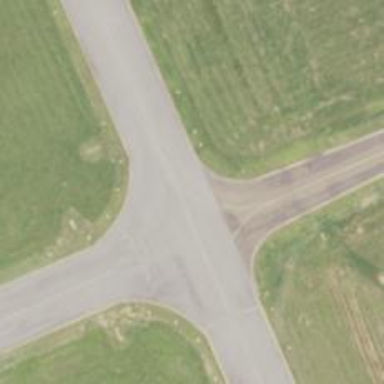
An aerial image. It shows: Image of taxiway at airport.